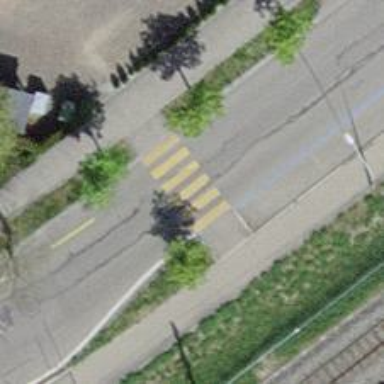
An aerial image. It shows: Uncontrolled road crossing with markings.